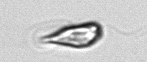
Label: Euglena